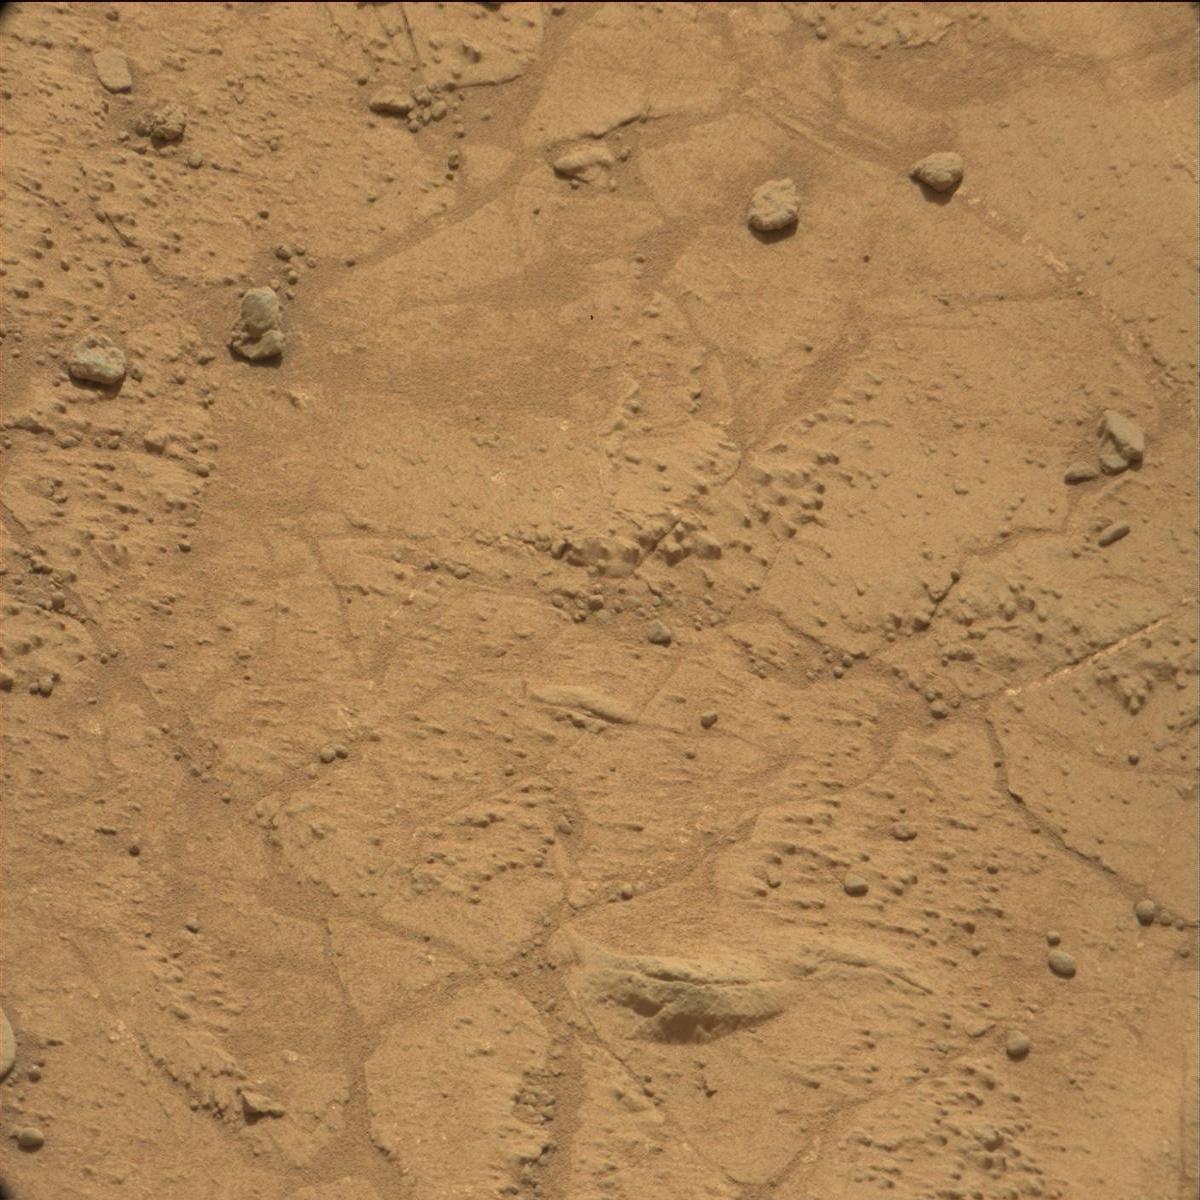
Terrain classes present: Bedrock, Rock, Sand / Soil